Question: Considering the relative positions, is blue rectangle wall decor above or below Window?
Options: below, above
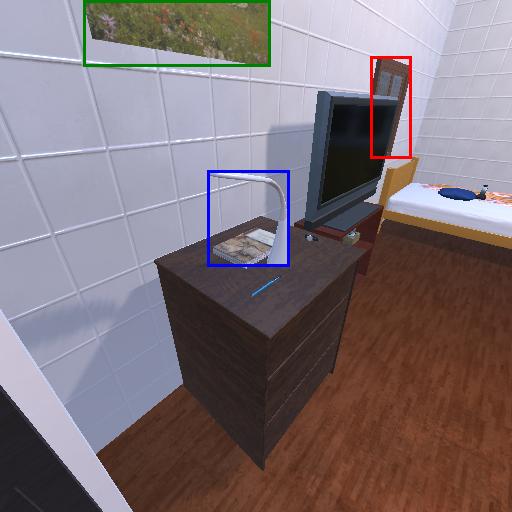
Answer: below